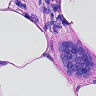
Metastatic tissue present: yes